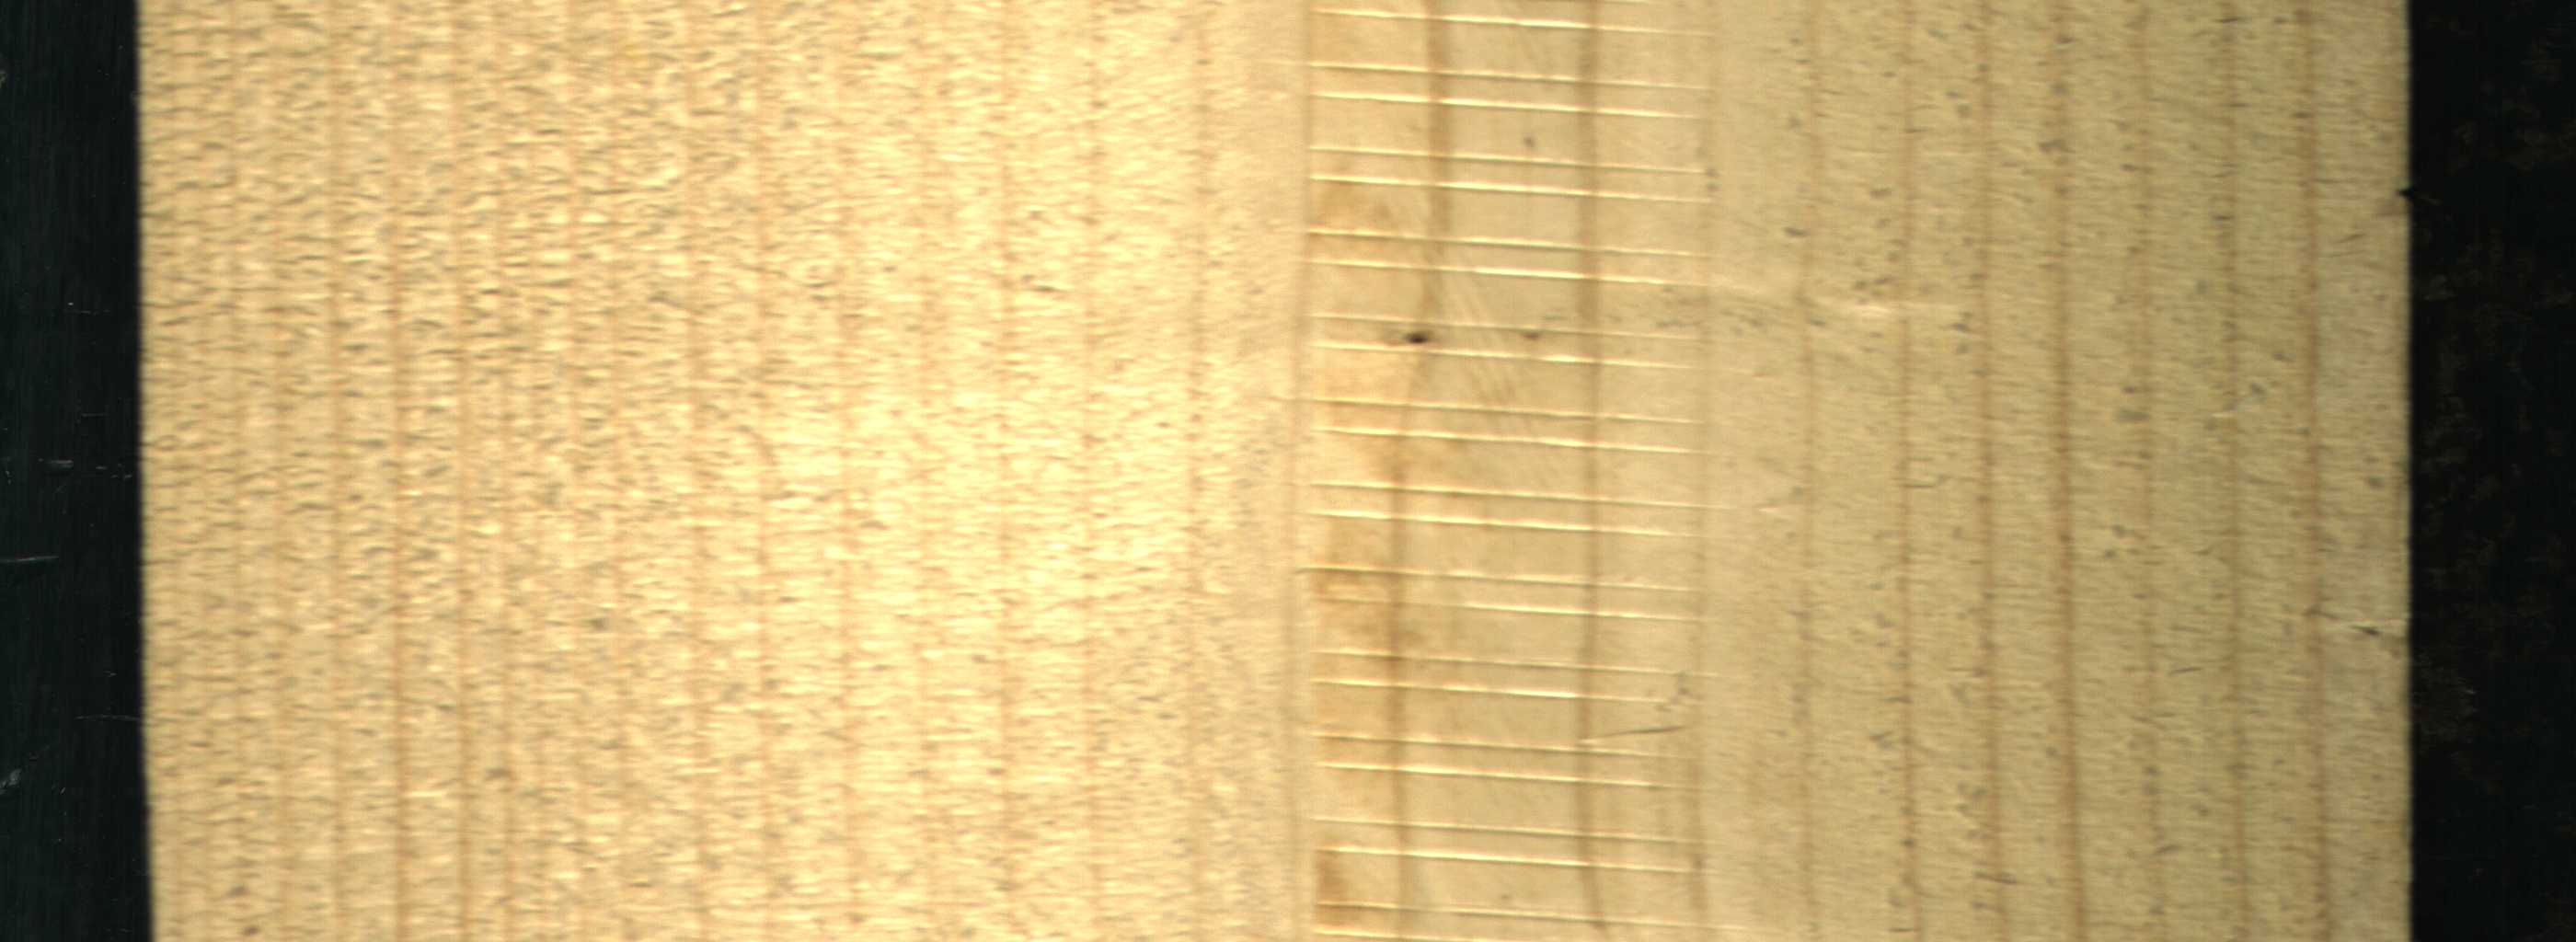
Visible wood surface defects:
Live_Knot